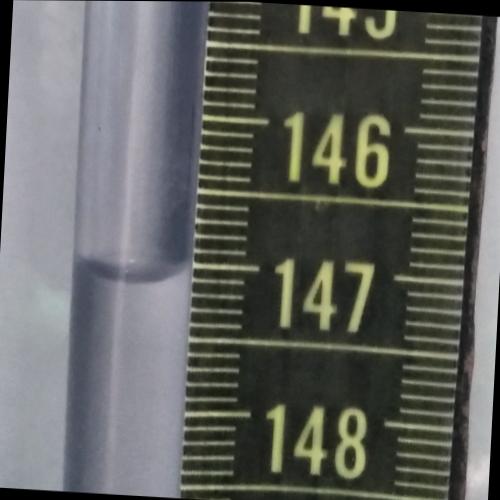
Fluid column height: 147.1 cm